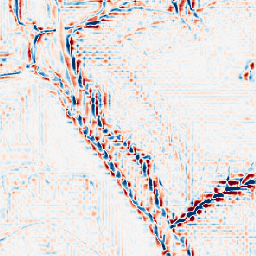
Category: wavelet
Decomposition family: wavelet_dwt
Decomposition parameters: wavelet: db2
level: 3
Upsampling method: sinc_blackman
Upsampling parameters: scale: 2
kernel_size: 8
Upsampling scale: 2